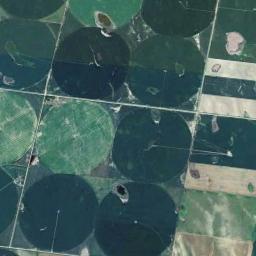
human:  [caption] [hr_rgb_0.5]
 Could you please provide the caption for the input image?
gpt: There are round fields on the right .

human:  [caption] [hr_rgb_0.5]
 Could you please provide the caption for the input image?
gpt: There are some green circle farmland and square farmland .

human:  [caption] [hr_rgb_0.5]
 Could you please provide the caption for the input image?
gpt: Several green circular farmlands are neatly arranged on the ground and some rectangular farmlands beside .

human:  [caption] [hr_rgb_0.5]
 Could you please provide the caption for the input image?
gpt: Dozens of neatly arranged circular farmlands with dark green and light green, .

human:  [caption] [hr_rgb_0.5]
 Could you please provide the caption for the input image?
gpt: There are many circular farmlands of the same size arranged neatly .